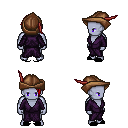
a pixel art fantasy rpg character, male body template, dark elf, purple skin, purple robe, teal pants, red long mohawk hairstyle, leather cap, black slippers, four views (front, back, left, right), 2x2 character sprite sheet, small pixel art, hard edges, no anti-aliasing